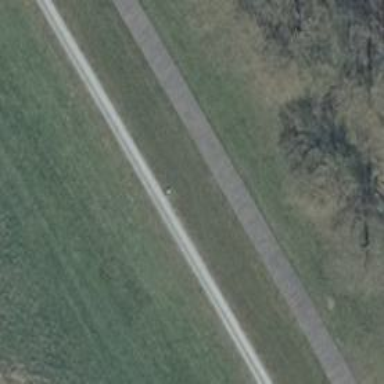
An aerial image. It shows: Well-maintained track road of grade 1.